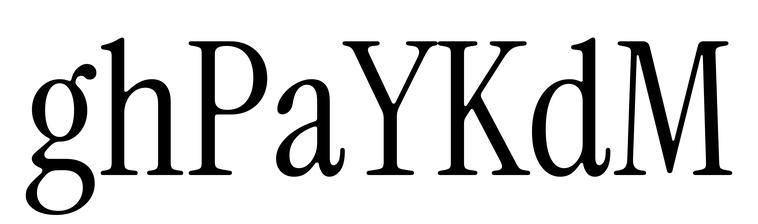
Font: InstrumentSerif-Regular